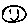
Label: smiley face